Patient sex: M
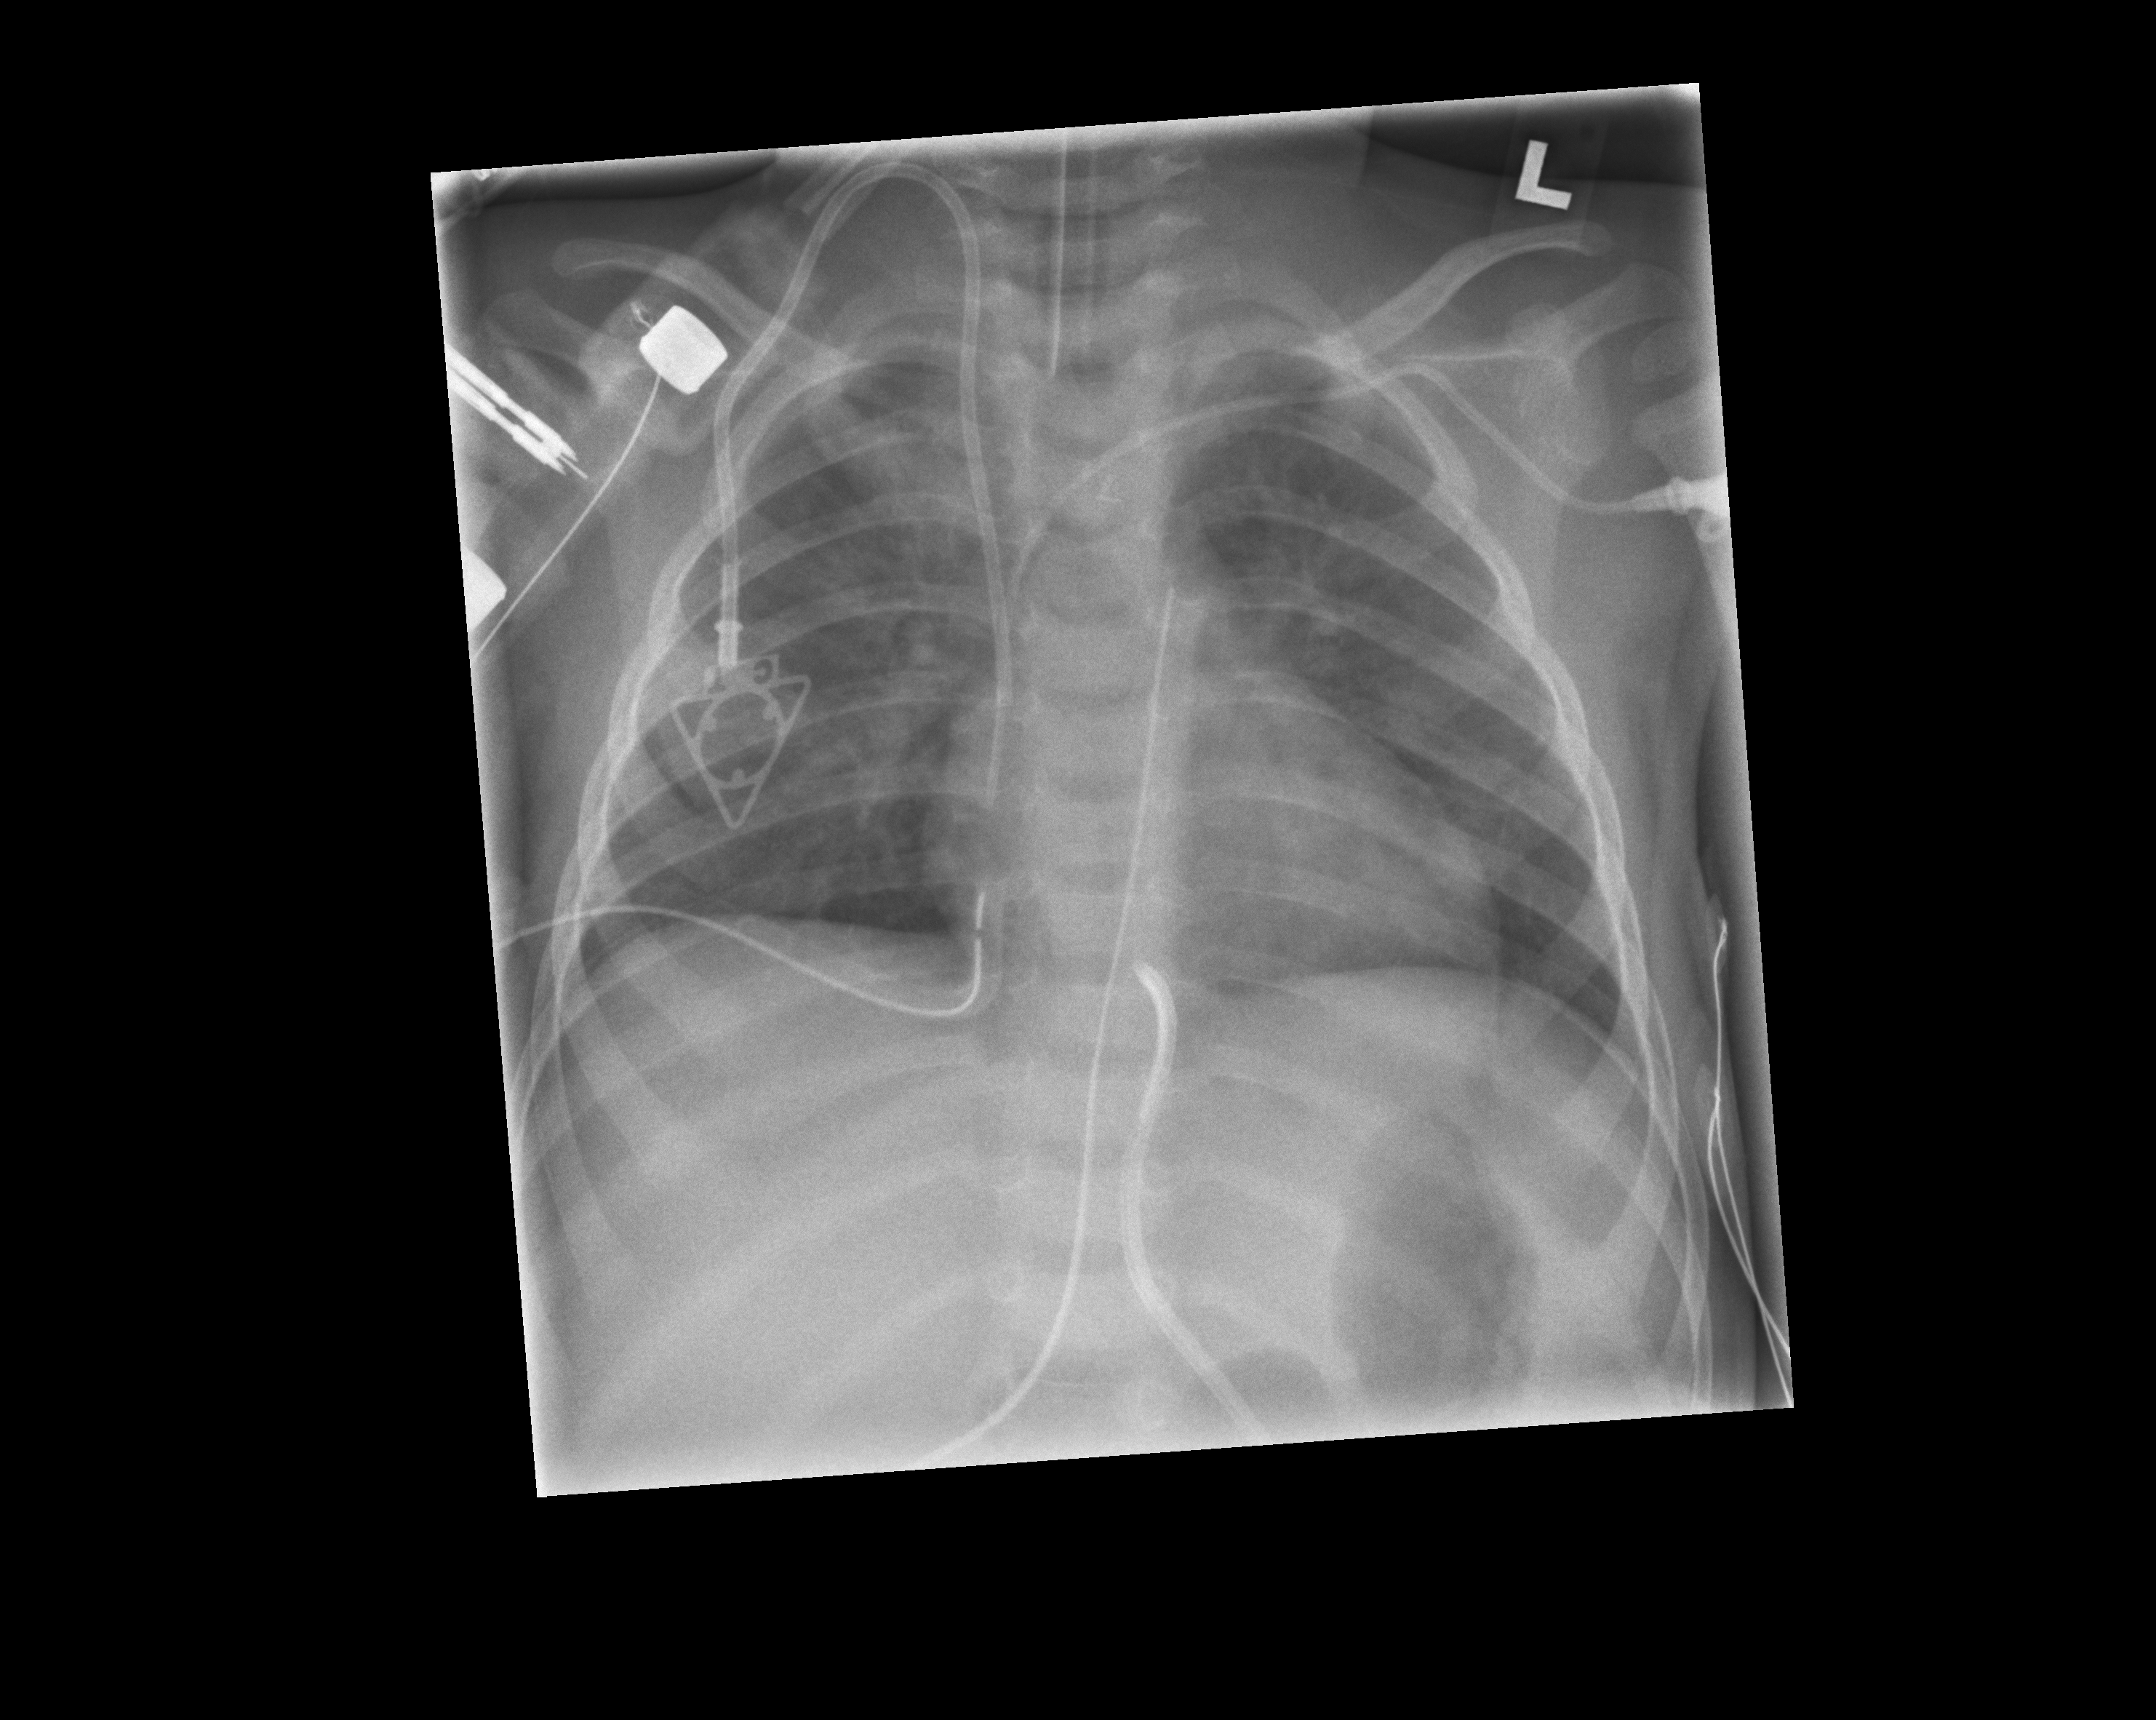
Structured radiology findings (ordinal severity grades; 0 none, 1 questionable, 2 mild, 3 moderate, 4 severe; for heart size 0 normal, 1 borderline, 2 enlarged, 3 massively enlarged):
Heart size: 0
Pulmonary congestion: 2
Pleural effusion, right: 0
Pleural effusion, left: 0
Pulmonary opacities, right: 2
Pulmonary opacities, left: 0
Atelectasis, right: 1
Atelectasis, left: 1